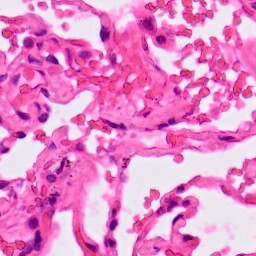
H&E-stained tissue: Lung